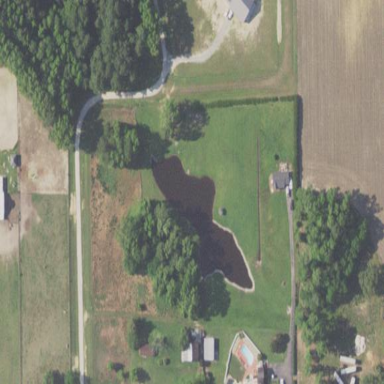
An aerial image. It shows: Pond surrounded by natural water.